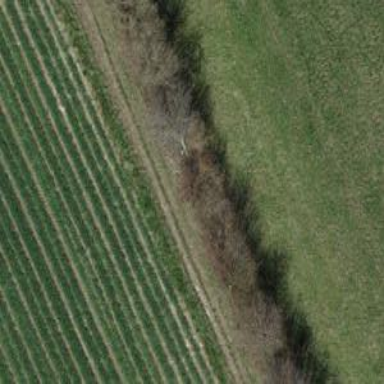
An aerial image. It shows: Hedge acting as barrier.